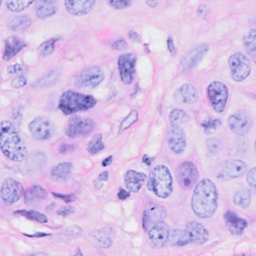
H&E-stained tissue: Breast